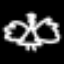
Label: angel